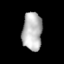
Tissue: lung
Cell type: Endothelial cells
Senescence score: 0.5494
Nuclear area (px): 738
Mean DAPI intensity: 183.526